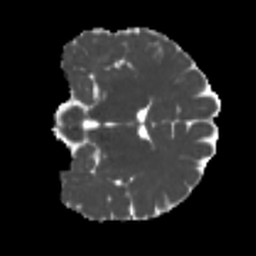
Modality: MD
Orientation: coronal
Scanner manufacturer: siemens
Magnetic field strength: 3 T
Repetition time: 4 s
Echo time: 0.0594 s